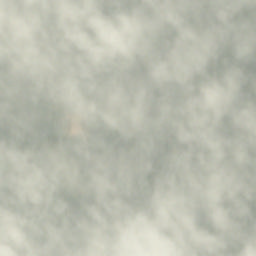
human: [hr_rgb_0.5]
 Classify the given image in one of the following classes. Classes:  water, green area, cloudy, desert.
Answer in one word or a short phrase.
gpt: cloudy